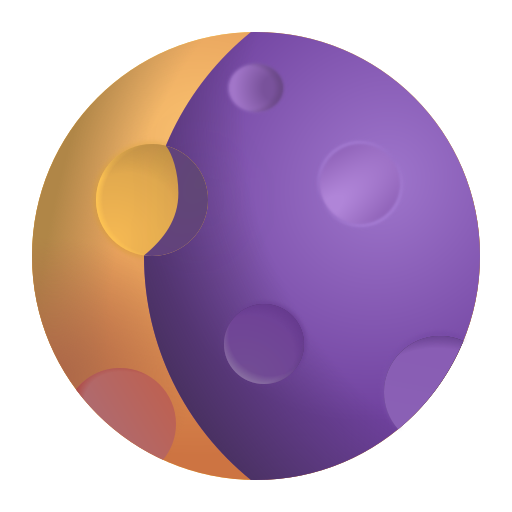
waning crescent moon color